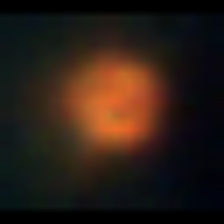
Taxon: NanoPlankton
Group: Other